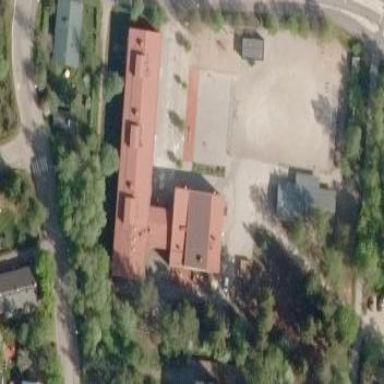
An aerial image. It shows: School building.